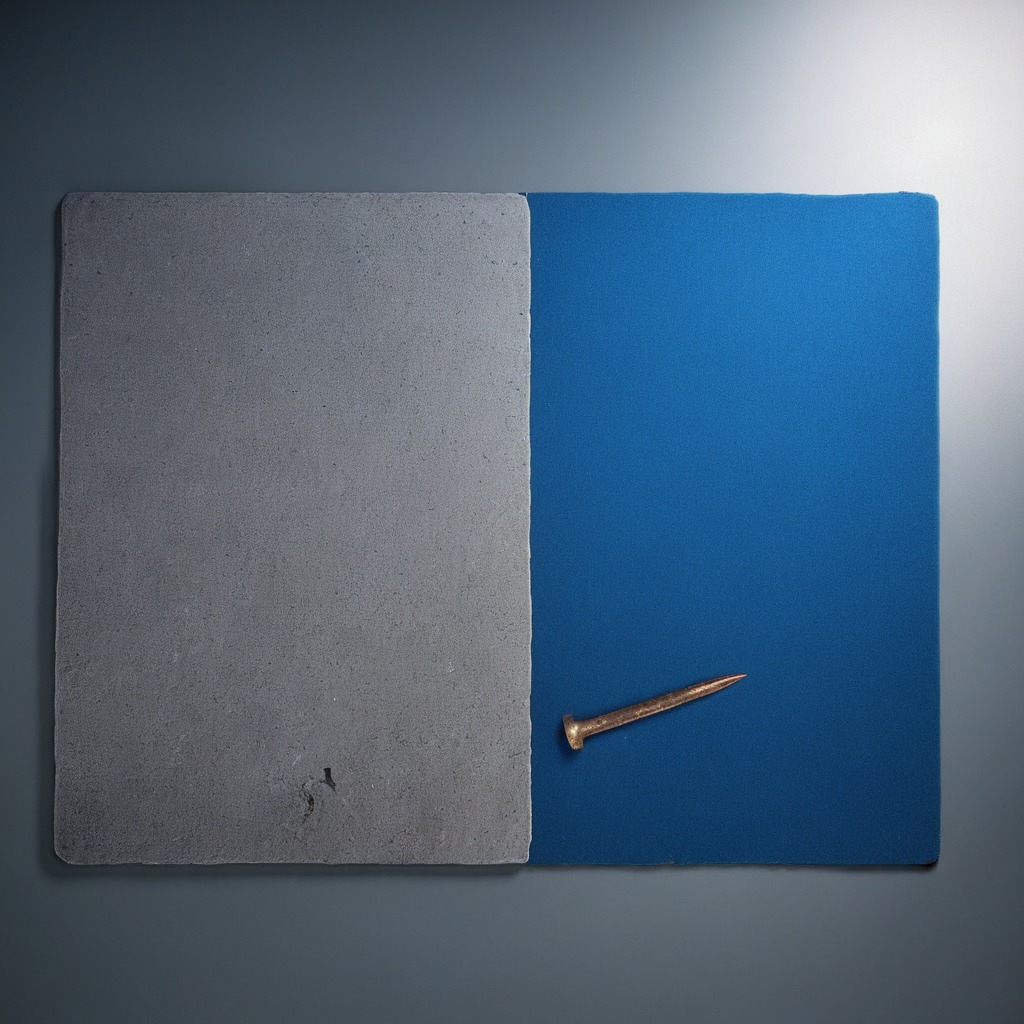
A nail is lying on the tabletop.